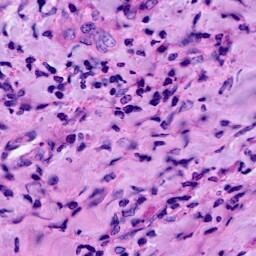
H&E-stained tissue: Breast